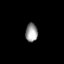
Tissue: lung
Cell type: Epithelial cells
Senescence score: 0.2246
Nuclear area (px): 223
Mean DAPI intensity: 151.206